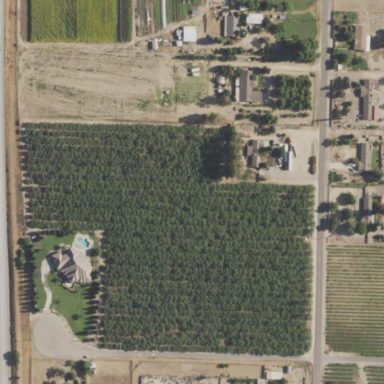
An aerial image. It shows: Orchard filled with almond trees.